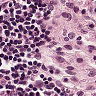
Metastatic tissue present: no